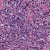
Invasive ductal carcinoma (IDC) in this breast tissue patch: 1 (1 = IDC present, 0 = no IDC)